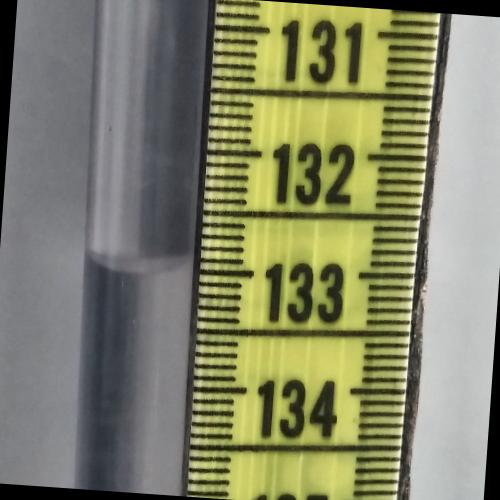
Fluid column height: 133.0 cm